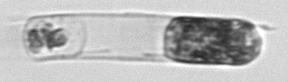
Label: Hemiaulus